Field crop: tomato
Growth stage: 2
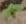
Species: solanum